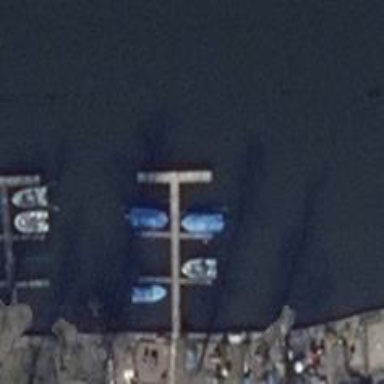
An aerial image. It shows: Man-made pier.